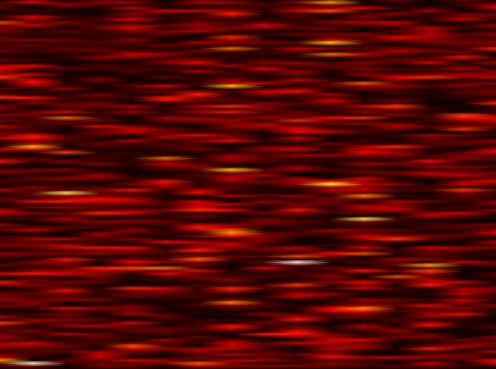
Label: FBMC